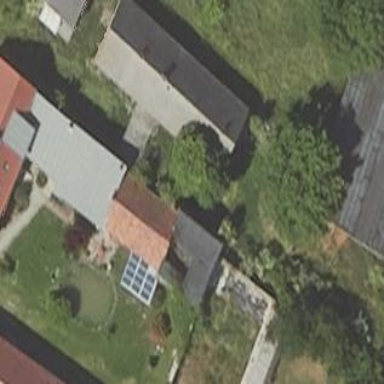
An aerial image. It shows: Shed.